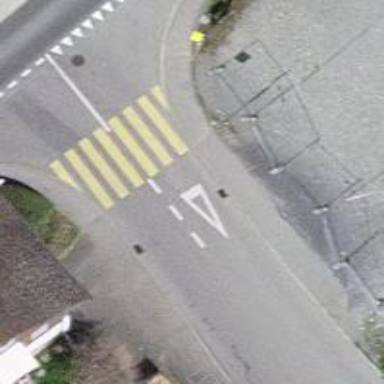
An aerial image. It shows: Crossing with zebra traffic signals.